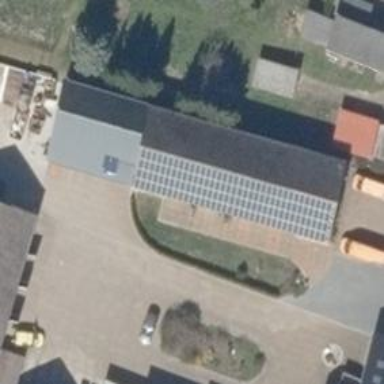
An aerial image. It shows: Small solar photovoltaic panel generator is producing electricity.